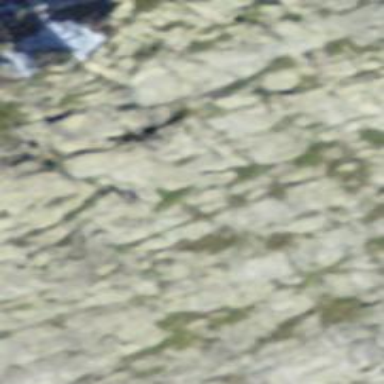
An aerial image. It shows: Natural cliff.